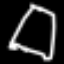
Label: square